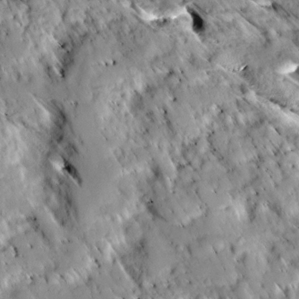
Label: non_frost